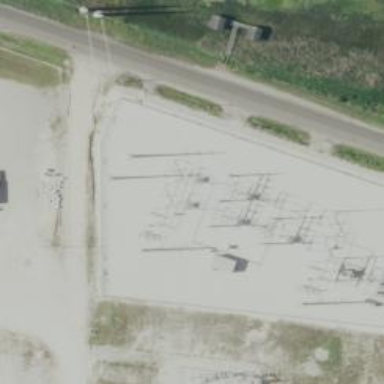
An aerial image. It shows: Switch for power supply.